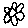
Label: flower